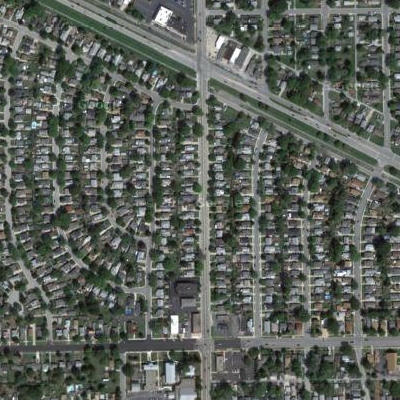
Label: Resident